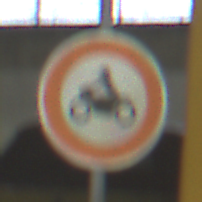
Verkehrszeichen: VerbotKraftraeder
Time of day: NotSpecified
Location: Indoor (Special)
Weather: NotSpecified
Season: NotSpecified
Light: Artificial